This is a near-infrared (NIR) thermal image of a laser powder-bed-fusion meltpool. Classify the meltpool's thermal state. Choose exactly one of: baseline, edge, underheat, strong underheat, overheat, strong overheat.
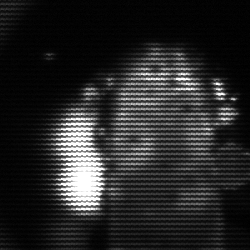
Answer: strong underheat